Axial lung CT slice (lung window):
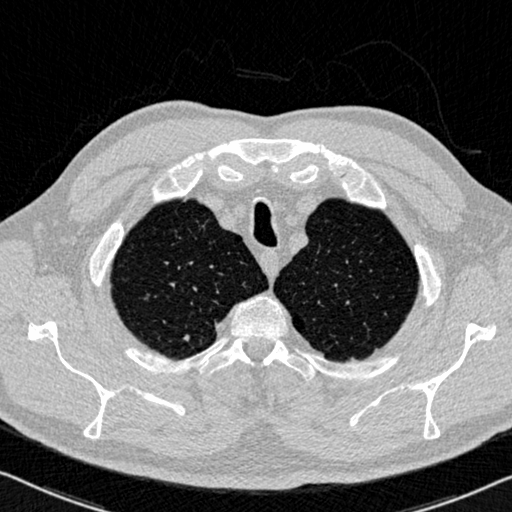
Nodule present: yes
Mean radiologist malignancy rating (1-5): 2